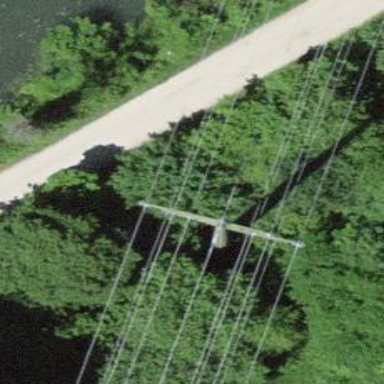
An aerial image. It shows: Power line with 10 cables.